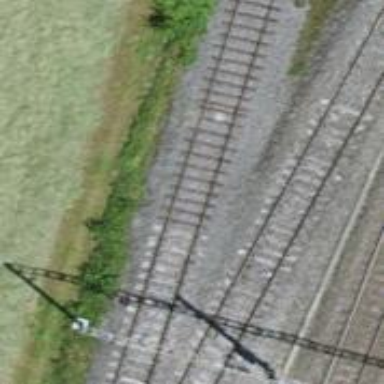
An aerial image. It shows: Railway spur track with electrified contact lines.